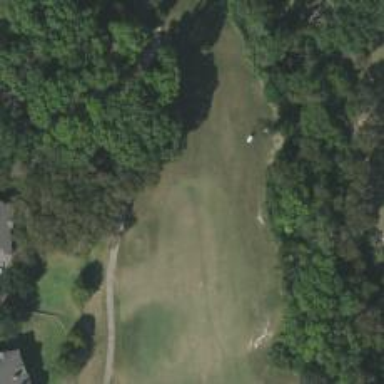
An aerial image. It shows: Golf tee.